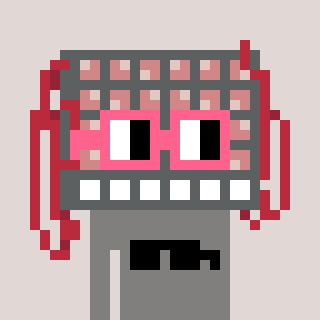
a pixel art character with square pink glasses, a turing-shaped head and a bluegrey-colored body on a warm background